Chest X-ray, PA view. Patient: 55 years old, sex F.
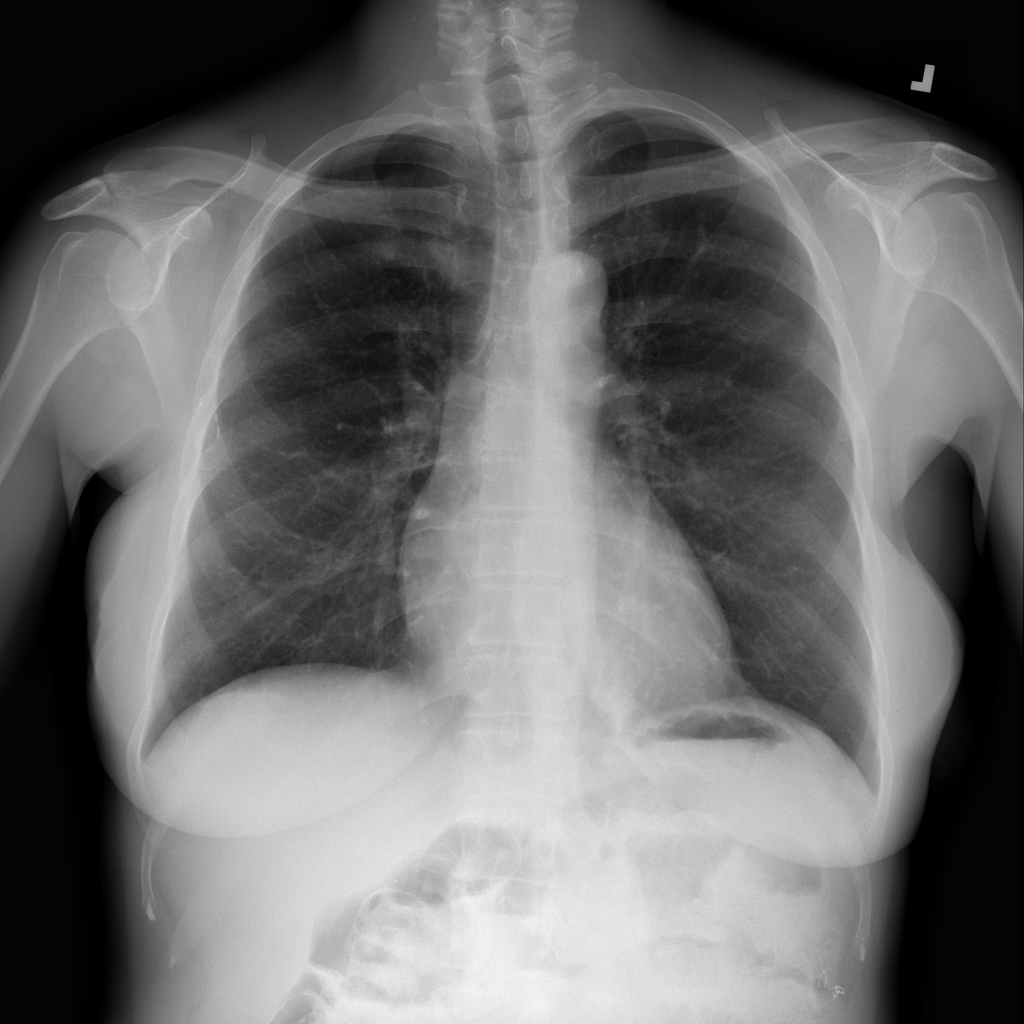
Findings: No Finding